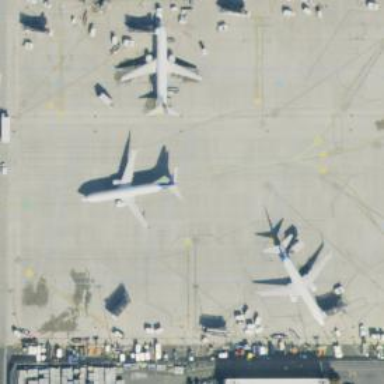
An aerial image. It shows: Apron at the airport.